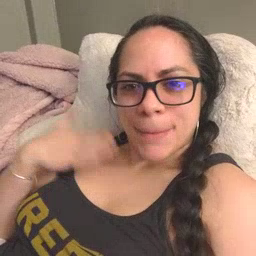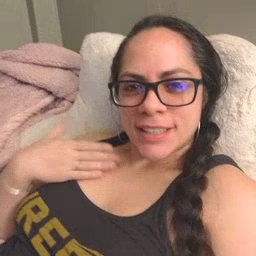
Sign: happy